Field crop: maize
Growth stage: 2
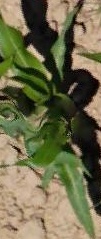
Species: maize